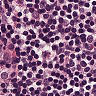
Metastatic tissue present: no